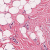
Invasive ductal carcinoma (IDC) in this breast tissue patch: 0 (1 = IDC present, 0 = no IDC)